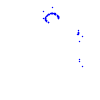
Particle: kaon